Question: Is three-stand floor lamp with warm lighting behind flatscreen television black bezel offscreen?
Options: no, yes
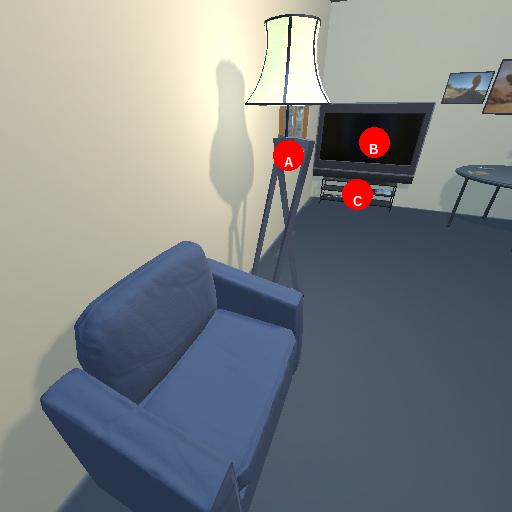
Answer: no